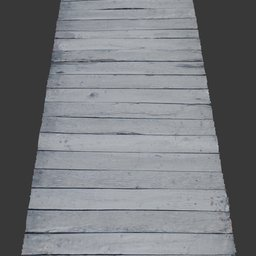
Label: architecture